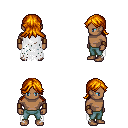
a pixel art fantasy rpg character, male body template, human, dark skin, white tattered cape, teal pants, dark blonde loose hair, leather bracers, four views (front, back, left, right), 2x2 character sprite sheet, small pixel art, hard edges, no anti-aliasing